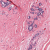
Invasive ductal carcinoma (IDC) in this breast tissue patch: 0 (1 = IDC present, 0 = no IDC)